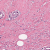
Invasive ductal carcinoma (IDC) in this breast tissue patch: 0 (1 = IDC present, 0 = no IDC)